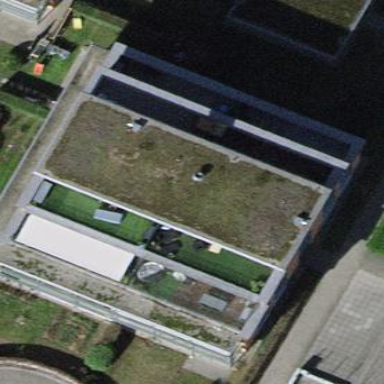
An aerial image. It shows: Flat-roofed building.